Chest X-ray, PA view. Patient: 32 years old, sex M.
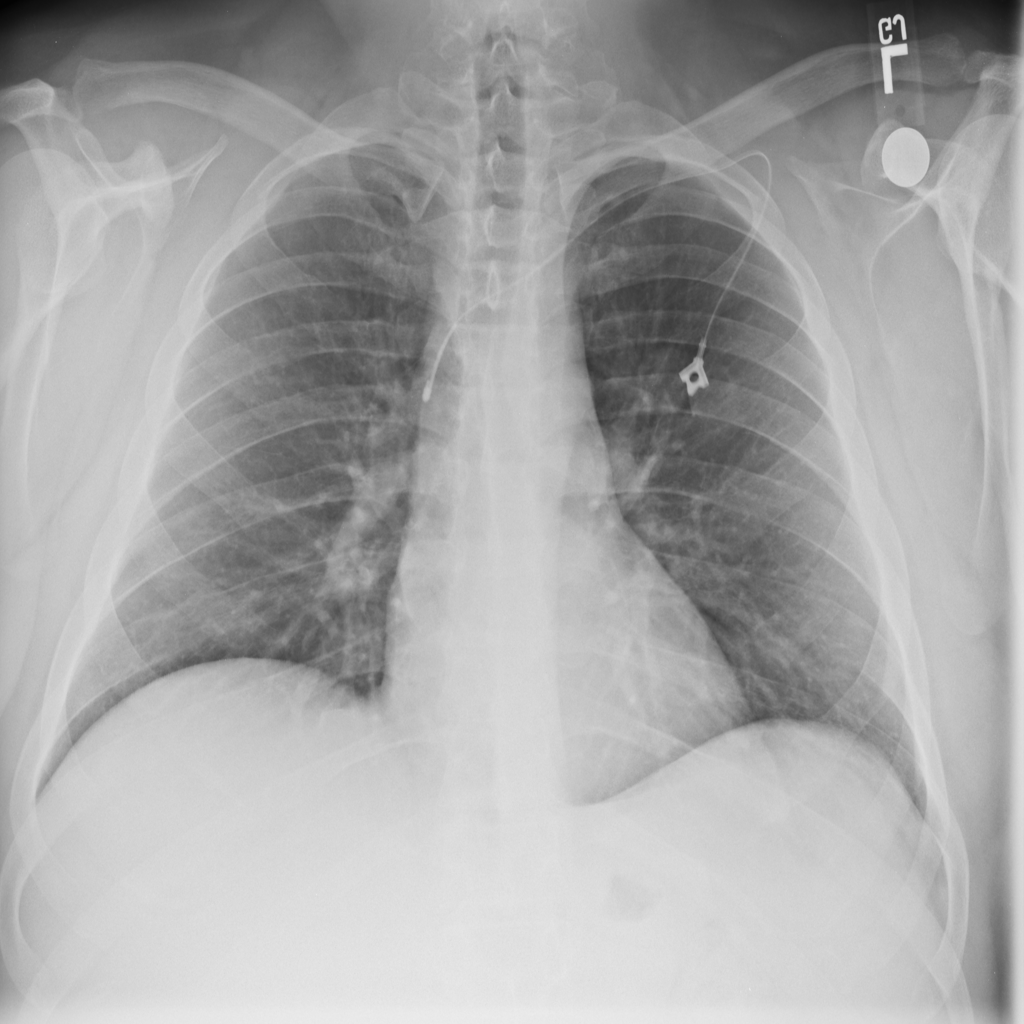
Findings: No Finding